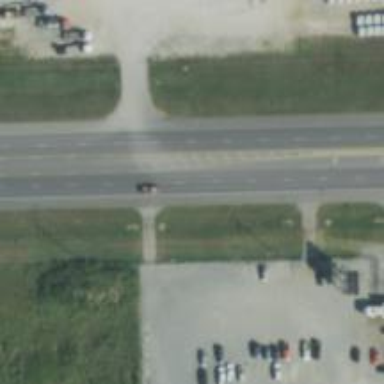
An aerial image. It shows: Trunk highway.